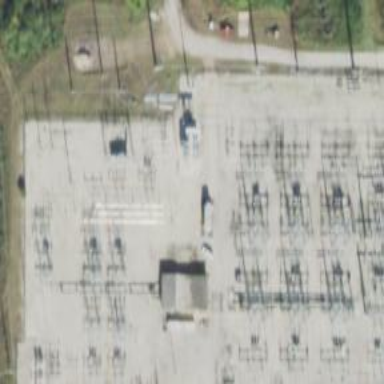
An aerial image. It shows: Switch used for power control.